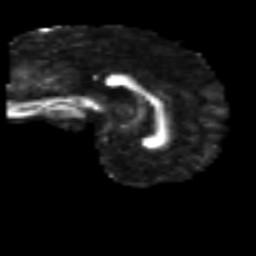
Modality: FA
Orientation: sagittal
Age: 25
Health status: ill
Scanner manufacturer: philips
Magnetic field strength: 3 T
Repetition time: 9 s
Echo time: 0.127 s